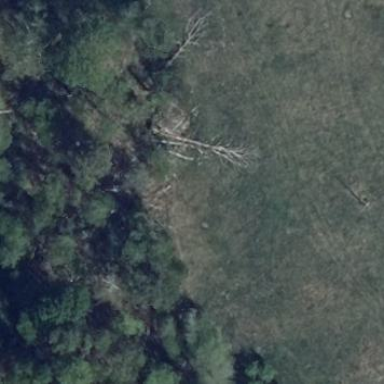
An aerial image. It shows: Forest area.